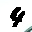
Label: 4